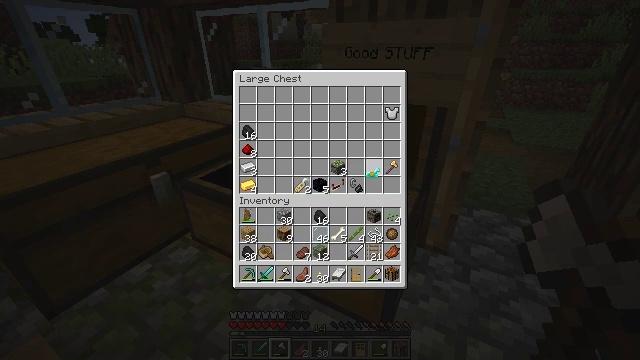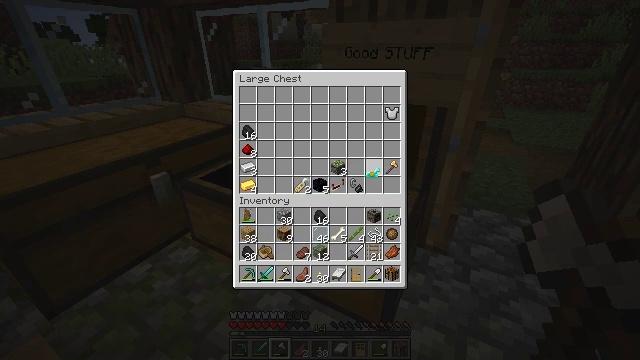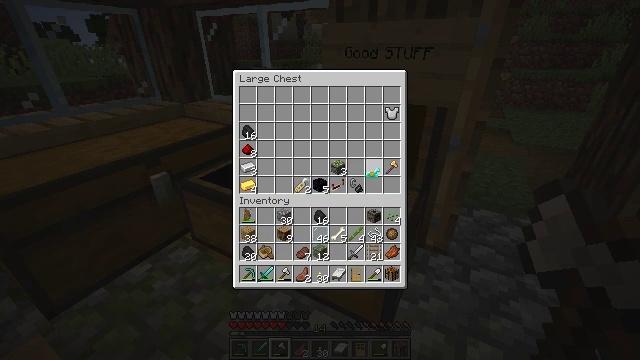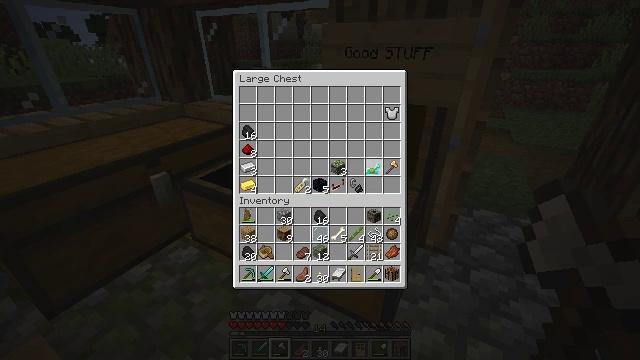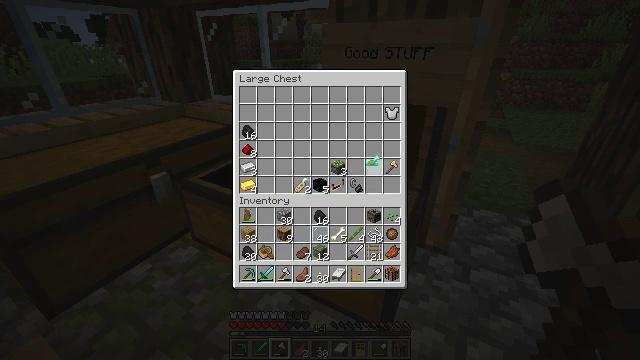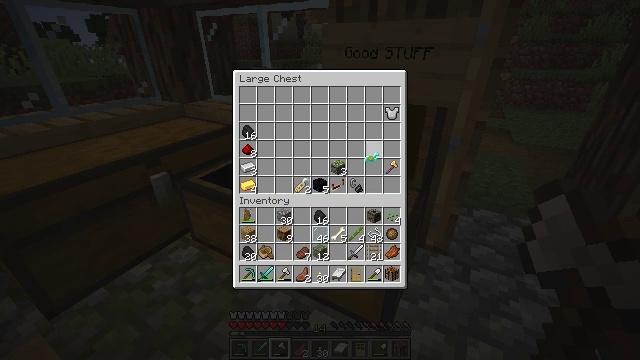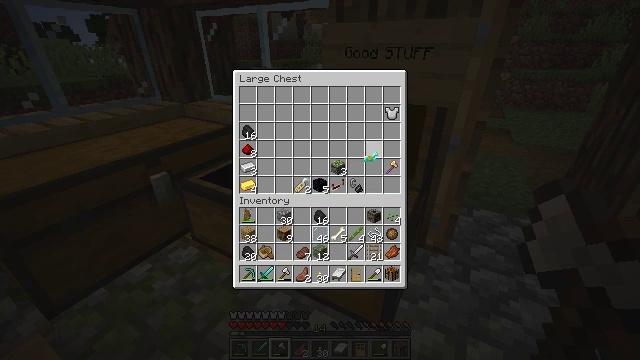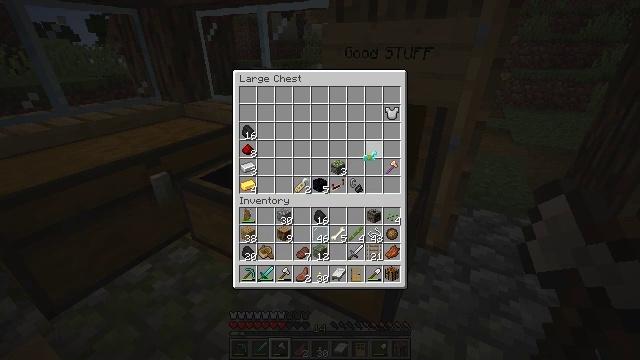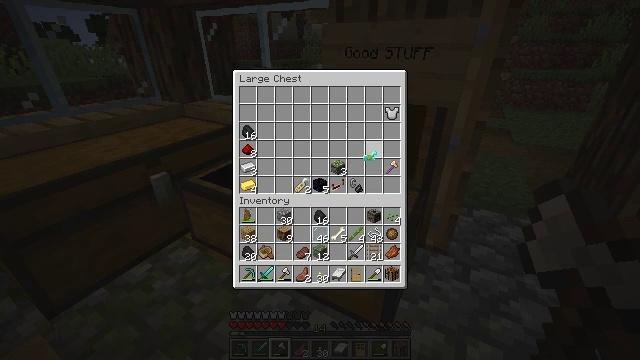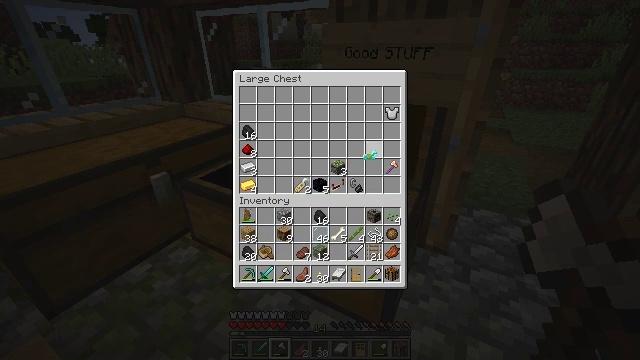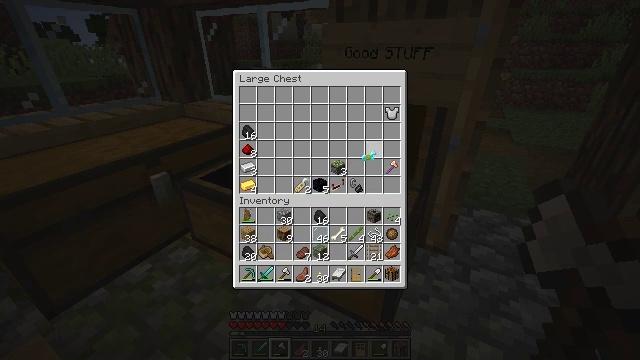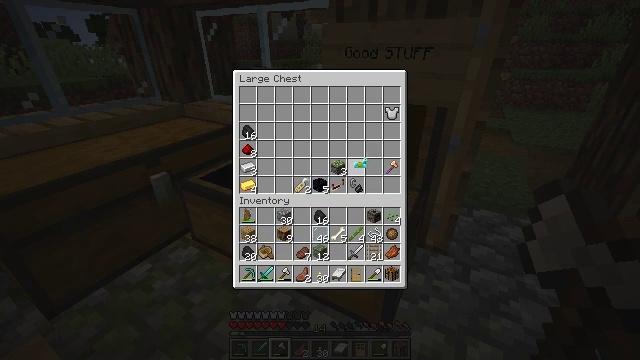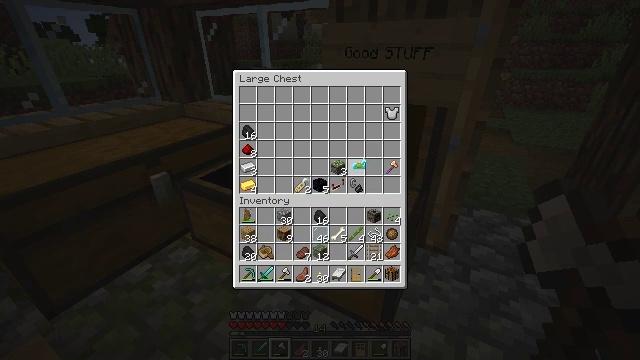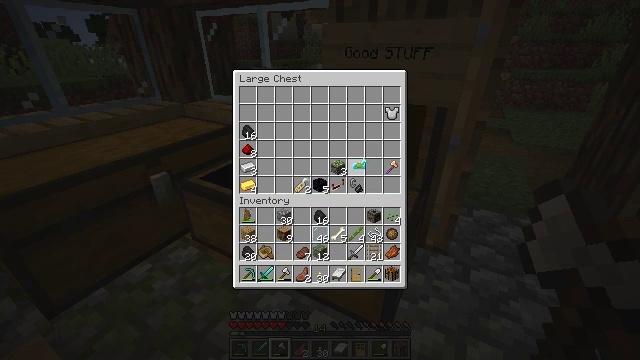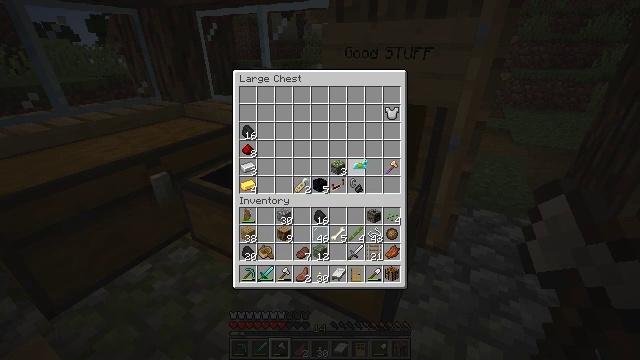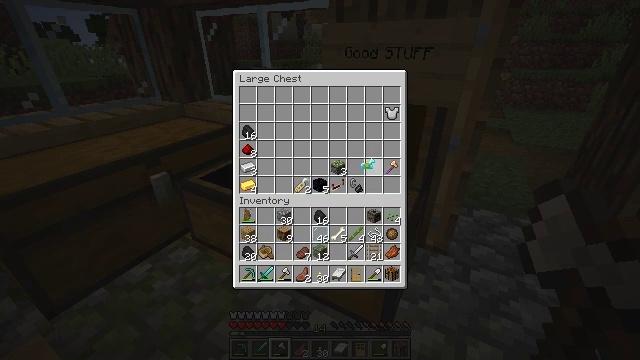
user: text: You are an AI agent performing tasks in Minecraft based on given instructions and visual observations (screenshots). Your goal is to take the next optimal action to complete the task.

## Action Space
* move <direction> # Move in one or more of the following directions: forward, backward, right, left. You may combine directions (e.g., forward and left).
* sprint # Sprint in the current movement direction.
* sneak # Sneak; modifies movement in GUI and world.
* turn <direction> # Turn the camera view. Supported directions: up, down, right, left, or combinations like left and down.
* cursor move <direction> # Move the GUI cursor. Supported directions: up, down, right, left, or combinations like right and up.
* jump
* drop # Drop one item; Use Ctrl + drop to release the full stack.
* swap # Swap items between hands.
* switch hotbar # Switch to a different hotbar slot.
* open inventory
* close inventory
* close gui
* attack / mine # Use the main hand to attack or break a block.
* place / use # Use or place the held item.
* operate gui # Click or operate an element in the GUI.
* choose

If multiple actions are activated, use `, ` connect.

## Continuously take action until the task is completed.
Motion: motion action
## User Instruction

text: Remove the furnace from its place.
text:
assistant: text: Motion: no_op
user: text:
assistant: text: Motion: no_op
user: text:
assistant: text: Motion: no_op
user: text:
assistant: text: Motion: cursor move up
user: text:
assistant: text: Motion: no_op
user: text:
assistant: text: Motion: no_op
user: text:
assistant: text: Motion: no_op
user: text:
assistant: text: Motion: no_op
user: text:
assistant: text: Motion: no_op
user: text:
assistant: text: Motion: no_op
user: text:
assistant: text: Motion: cursor move left and down
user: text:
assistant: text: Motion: no_op
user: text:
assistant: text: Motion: no_op
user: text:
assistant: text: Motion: no_op
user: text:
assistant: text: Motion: cursor move right
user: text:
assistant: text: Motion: no_op
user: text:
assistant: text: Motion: no_op
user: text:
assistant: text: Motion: operate gui
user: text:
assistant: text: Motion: operate gui
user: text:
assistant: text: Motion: no_op
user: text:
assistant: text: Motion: no_op
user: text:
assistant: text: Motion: no_op
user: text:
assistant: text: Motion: cursor move right and down
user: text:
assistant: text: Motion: cursor move right and down
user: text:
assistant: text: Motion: cursor move right and down
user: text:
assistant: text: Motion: cursor move down
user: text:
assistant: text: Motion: no_op
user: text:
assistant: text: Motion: no_op
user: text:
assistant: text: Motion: no_op
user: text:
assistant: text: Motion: no_op